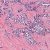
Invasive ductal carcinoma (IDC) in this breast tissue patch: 1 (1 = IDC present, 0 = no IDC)